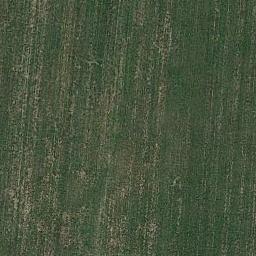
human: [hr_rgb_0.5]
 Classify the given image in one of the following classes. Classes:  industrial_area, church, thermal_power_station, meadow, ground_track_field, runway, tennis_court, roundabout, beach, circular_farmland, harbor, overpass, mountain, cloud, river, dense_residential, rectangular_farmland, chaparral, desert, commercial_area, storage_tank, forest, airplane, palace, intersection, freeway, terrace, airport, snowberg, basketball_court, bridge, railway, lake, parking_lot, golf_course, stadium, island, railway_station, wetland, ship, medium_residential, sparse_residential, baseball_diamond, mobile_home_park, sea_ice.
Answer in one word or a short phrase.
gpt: meadow